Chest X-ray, PA view. Patient: 50 years old, sex F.
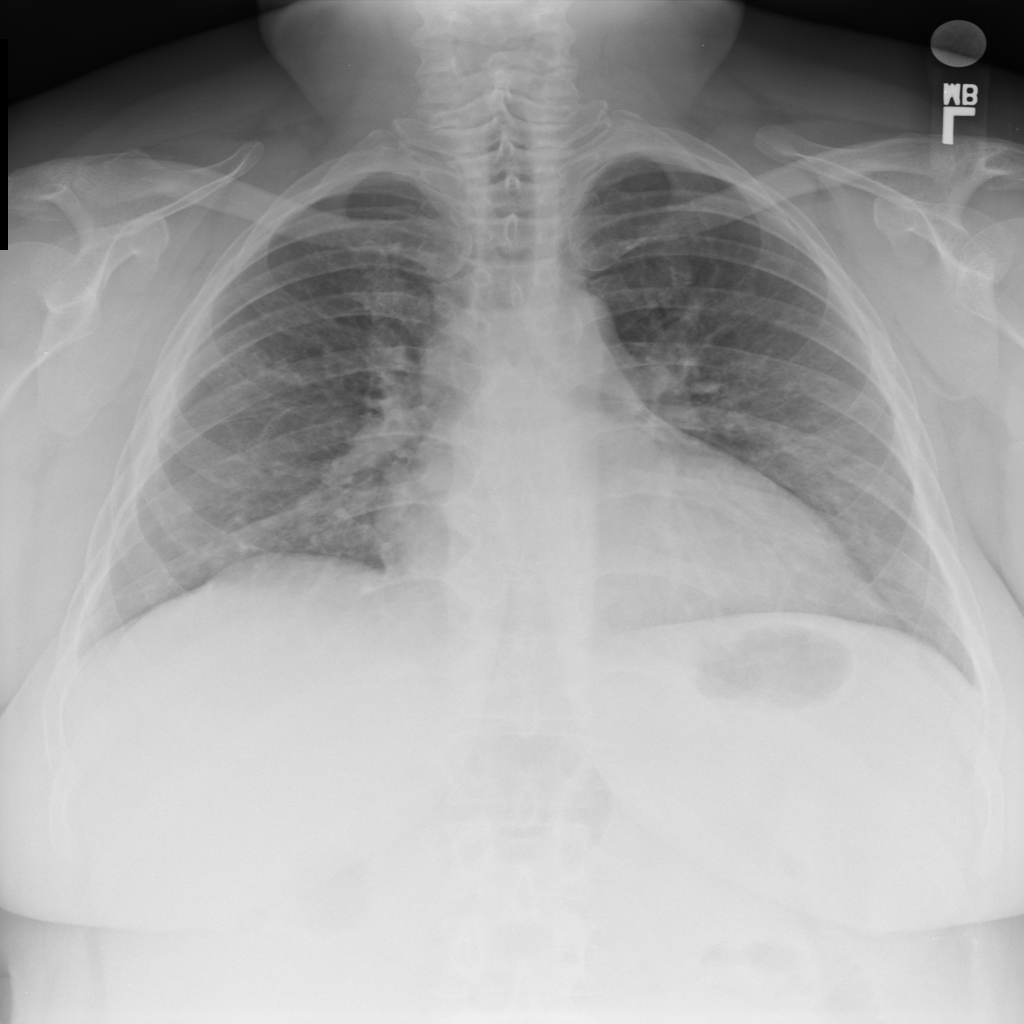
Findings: No Finding